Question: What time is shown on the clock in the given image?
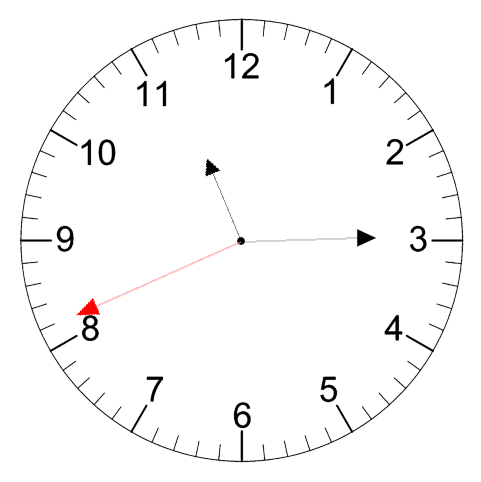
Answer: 11:14:41